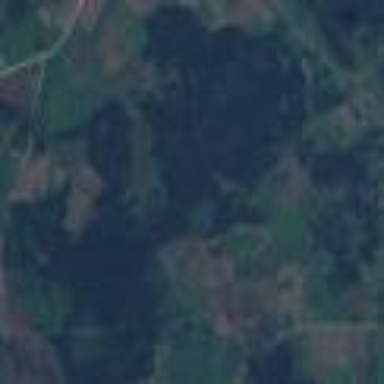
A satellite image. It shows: Forest area.